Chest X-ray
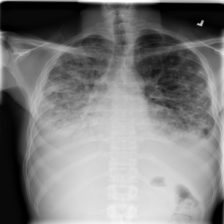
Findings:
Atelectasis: negative
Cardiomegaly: negative
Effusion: positive
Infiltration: negative
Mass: negative
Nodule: negative
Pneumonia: negative
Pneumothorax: negative
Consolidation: negative
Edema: negative
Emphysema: negative
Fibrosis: negative
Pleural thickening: negative
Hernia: negative